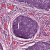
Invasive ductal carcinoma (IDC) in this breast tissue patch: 0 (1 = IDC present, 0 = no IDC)